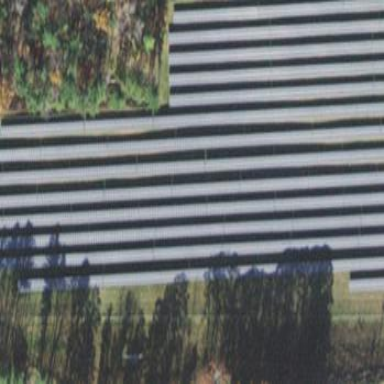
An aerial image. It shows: Solar photovoltaic power plant enclosed by fence. It generates electricity.